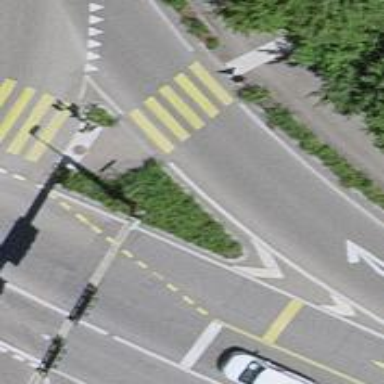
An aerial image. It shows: Road with traffic signals.